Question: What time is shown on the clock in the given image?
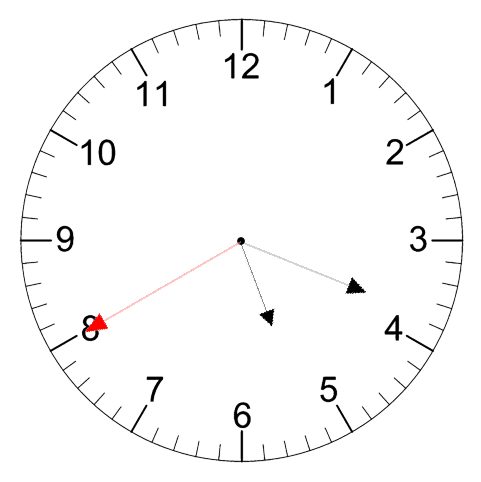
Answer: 05:18:40